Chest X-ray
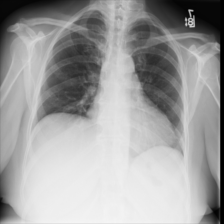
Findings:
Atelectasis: negative
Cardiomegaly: negative
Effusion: negative
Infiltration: negative
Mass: negative
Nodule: negative
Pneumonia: negative
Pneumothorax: negative
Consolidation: negative
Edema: negative
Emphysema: negative
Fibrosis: negative
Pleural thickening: negative
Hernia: negative